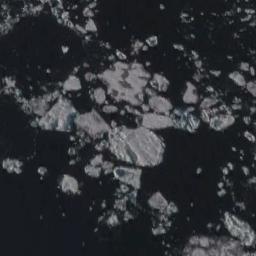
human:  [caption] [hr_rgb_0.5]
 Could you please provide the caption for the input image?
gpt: A group of sparse ice cubes floating on the blue sea .

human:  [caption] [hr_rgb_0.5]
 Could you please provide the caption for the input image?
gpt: There are many ice on the black sea .

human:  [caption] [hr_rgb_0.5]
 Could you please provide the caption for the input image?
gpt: A lot of sea ice of different sizes floats in the deep blue sea .

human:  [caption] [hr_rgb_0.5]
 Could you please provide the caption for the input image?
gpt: There are sea ice of different shapes and sizes .

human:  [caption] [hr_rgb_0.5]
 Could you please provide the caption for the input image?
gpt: There are many pieces of sea ice .